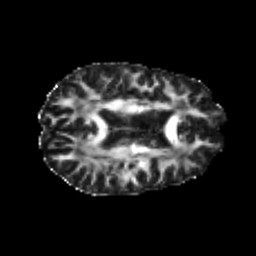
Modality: FA
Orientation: axial
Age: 22
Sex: female
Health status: healthy
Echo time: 0.074 s